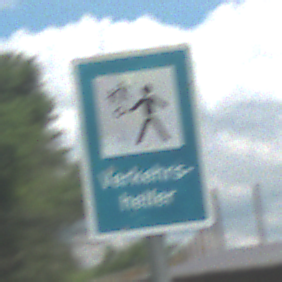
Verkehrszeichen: Verkehrshelfer
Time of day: Midday
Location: Outdoor (Nature)
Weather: PartlyCloudy
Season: NotSpecified
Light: Natural